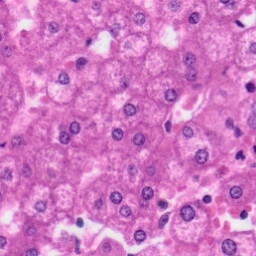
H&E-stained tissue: Liver